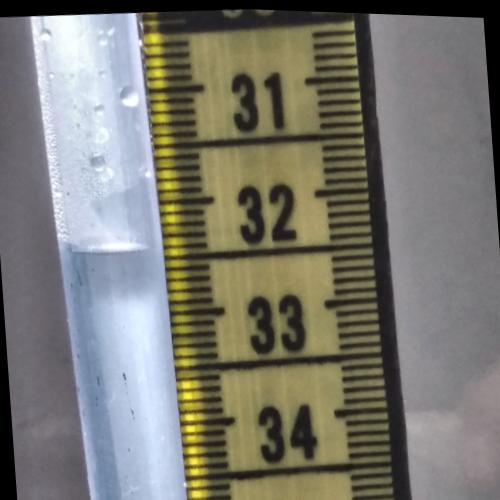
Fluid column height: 32.4 cm